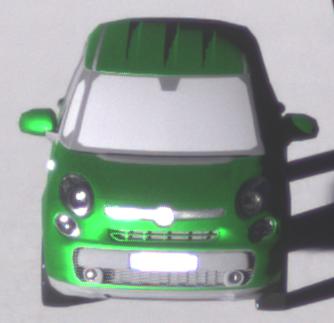
Make: Fiat
Model: 500L 1.4 16V
Detailed model: 500L (199)
Model produced from: 2012/10
Model produced until: 2017/05
Doors: 5
Color: green
Road condition: dry road
Daytime: sunrise or sunset
Contrast: high contrast